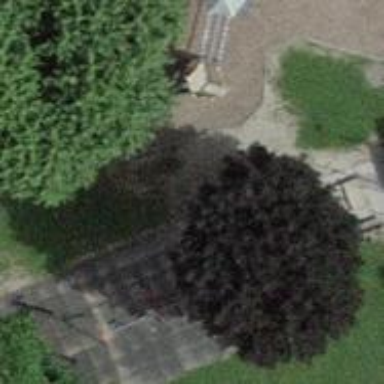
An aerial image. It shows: Playground area for leisure activities on the land.